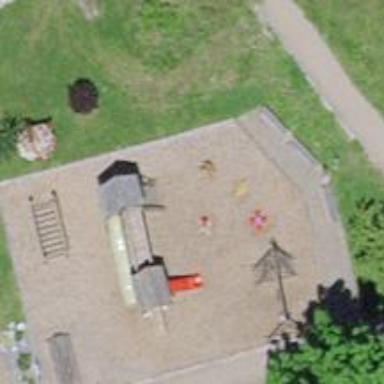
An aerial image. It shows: Playground structure.